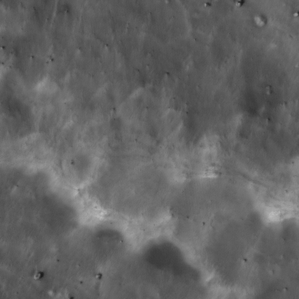
Label: non_frost